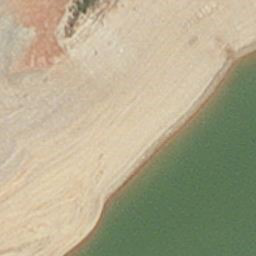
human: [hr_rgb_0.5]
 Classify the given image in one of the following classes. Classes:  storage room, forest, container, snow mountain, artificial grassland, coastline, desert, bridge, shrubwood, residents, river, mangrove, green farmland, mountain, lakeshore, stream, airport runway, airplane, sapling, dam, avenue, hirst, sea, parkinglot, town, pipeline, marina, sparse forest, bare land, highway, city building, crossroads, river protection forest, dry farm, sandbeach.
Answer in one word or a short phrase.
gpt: hirst